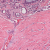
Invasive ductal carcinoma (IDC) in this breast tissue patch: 0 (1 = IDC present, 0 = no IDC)